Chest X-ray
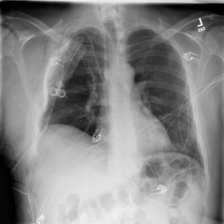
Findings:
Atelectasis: negative
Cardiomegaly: negative
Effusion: negative
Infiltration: negative
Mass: negative
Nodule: negative
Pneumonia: negative
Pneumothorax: negative
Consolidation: negative
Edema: negative
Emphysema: positive
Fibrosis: negative
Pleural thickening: negative
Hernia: negative